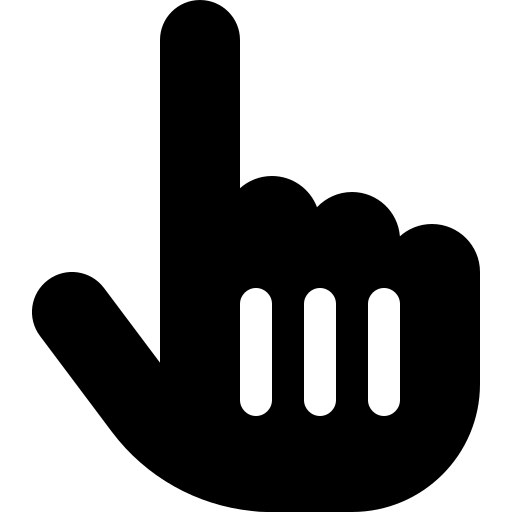
Tags: icon, FontAwesome, fa-icon, solid, hand, pointer